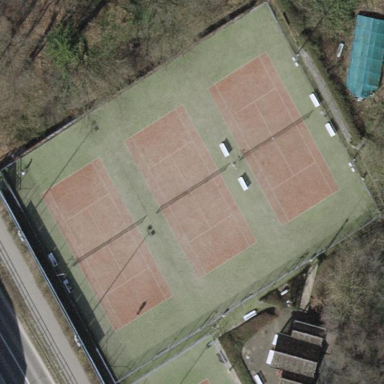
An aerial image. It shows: Tennis court on pitch.